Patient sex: M
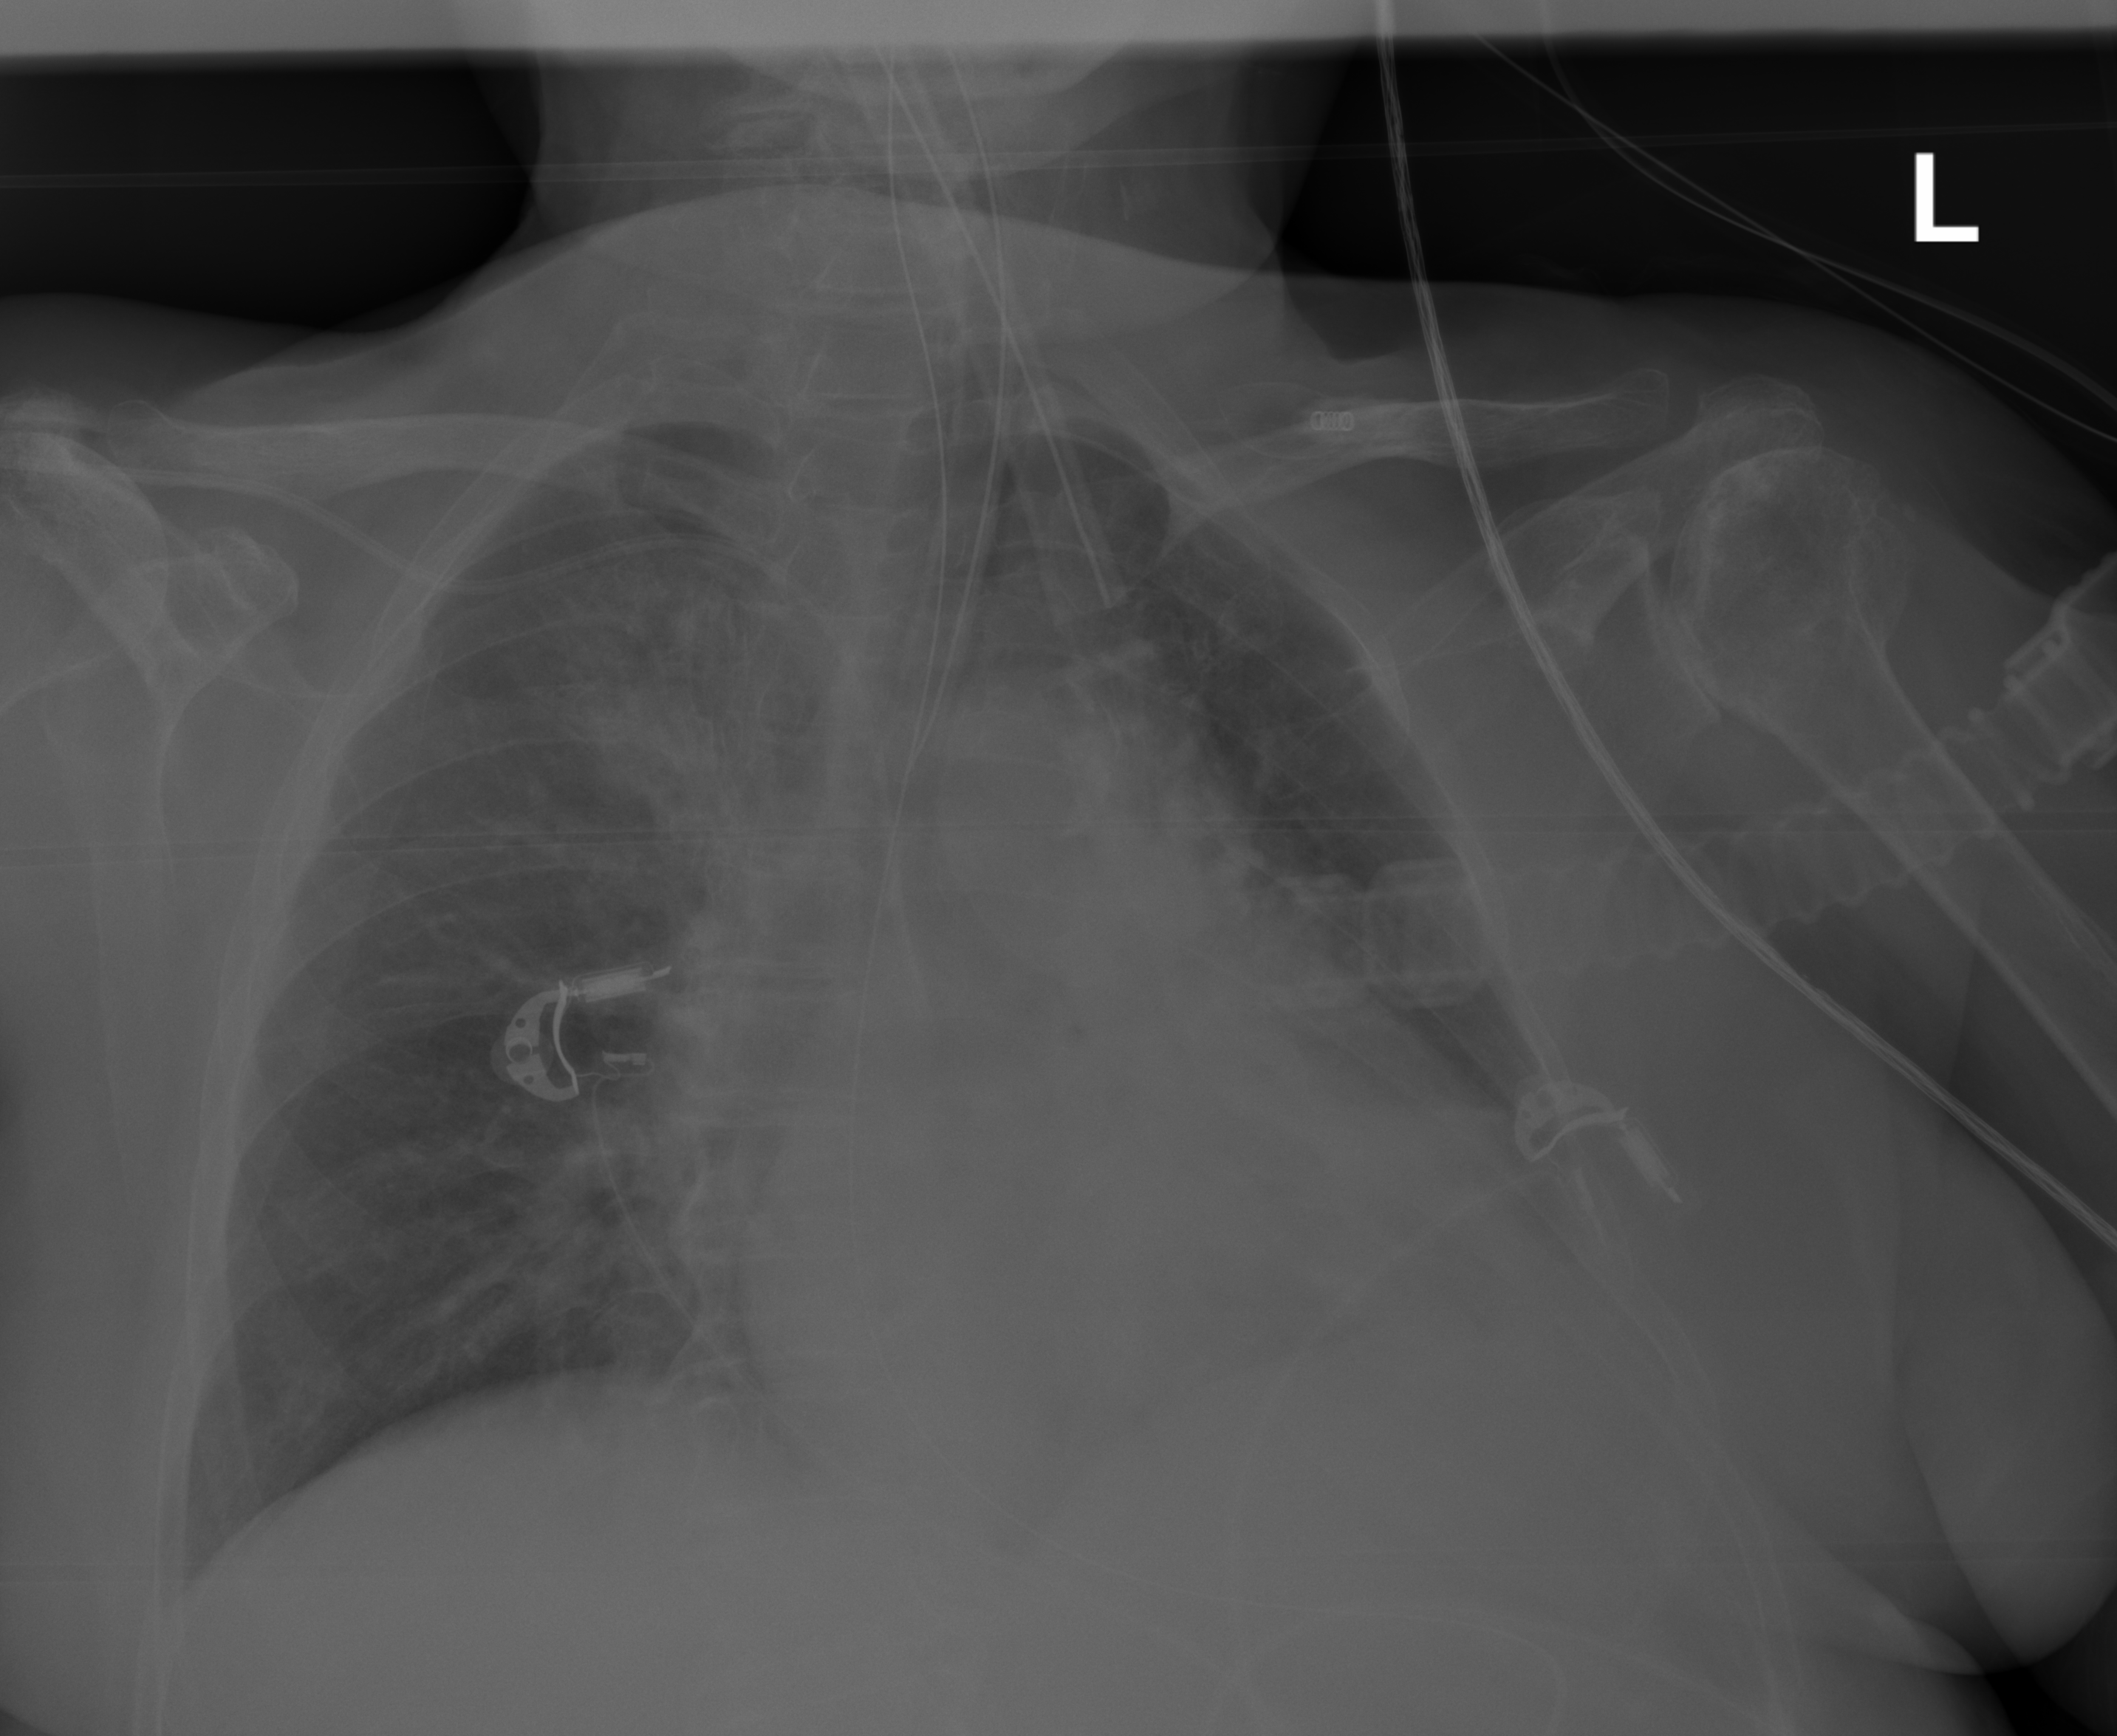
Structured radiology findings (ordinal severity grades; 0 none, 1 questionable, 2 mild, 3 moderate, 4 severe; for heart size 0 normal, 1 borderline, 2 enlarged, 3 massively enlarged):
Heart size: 2
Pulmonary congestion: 2
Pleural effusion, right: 0
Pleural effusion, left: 1
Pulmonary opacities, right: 2
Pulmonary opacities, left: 1
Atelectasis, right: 0
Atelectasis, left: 2